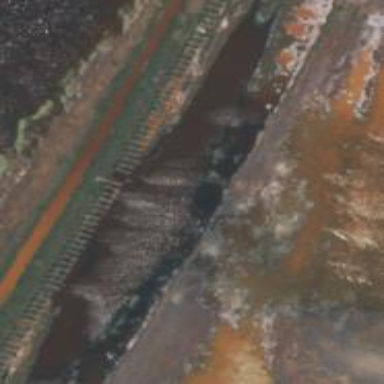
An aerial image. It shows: Abandoned railway viaduct.